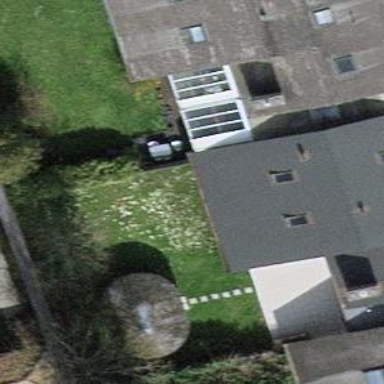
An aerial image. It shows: Garden enclosed by fence.